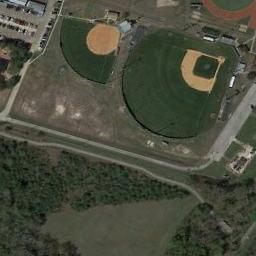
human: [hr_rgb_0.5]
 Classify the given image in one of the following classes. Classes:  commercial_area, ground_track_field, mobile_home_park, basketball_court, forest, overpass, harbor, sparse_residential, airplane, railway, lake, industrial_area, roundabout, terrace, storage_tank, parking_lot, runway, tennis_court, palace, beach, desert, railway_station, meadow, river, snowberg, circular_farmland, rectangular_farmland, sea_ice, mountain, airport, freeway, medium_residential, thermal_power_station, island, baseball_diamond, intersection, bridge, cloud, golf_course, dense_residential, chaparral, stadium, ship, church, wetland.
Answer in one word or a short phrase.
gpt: baseball_diamond